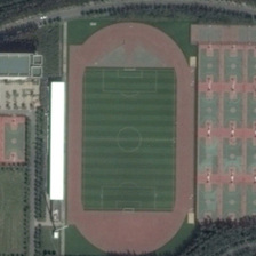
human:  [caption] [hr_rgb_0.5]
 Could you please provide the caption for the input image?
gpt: JIM is green grass and red.

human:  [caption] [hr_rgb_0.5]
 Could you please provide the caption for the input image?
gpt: There is a basketball field in one of the stadium, tennis court and basketball field.

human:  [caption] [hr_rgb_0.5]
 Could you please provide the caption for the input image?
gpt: The red grass is green.

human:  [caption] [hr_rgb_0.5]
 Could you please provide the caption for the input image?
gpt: Twelve basketball courts are on one side of the playground, on the other side of the tennis court and basketball court.

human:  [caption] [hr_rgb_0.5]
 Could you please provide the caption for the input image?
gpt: The gym is red with green grass.